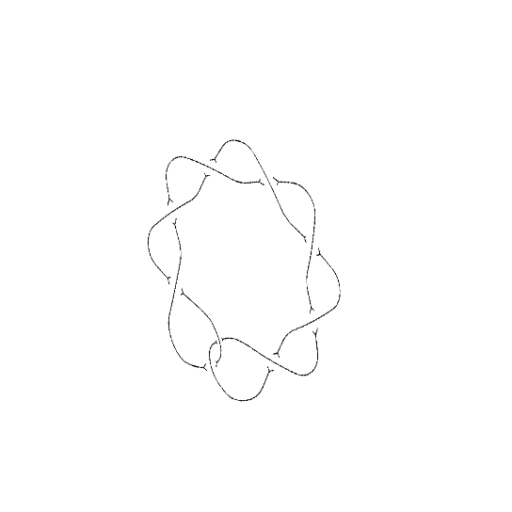
Crossing number: 9